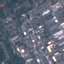
Land use / land cover: Industrial